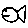
Label: fish